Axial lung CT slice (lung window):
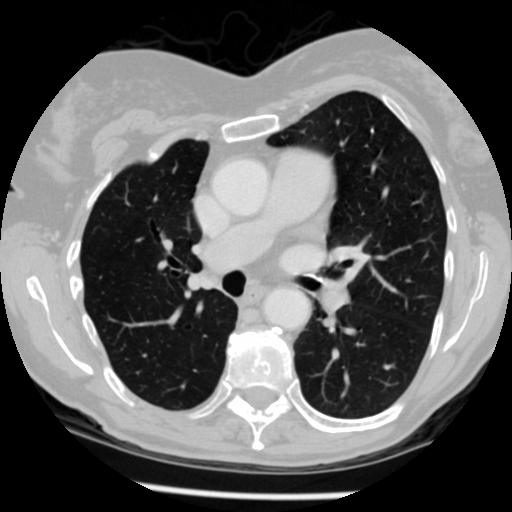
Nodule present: no